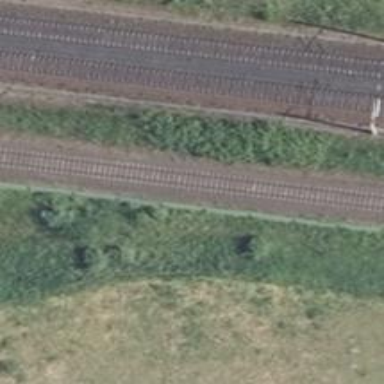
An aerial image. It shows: Solitary milestone along the railway.